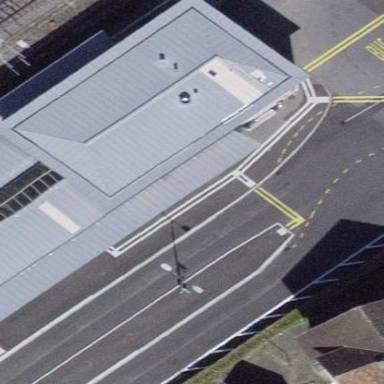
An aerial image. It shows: Train station building.